Обычно при изучении излучения мы фиксируем только интенсивность колебаний. Однако колебания характеризуются не только амплитудой, но и фазой. Если использовать информацию про фазу колебаний, можно получить новые возможности для оптических приборов. Например, записав информацию про фазу на фотопластинке, можно с ее помощью воссоздать объемное изображение. Такие изображения называются голограммами и их можно встретить практически везде. В отличие от обычной фотографии, если смотреть на голограмму под разными углами, изображение будет изменяться, как если бы мы осматривали предмет с разных сторон. В части A задачи мы исследуем фазовые соотношения при формировании изображения линзой. В частях B и C рассмотрим, как работают простейшие модели голограмм.
Часть A. Дифракция (4 балла) Пусть в пространстве распространяется монохроматическая электромагнитная волна с волновым числом $k$. Будем задавать волну в комплексном виде $$ E = f(\vec{r})e^{-i \omega t}. $$ Здесь величина $f$ — комплексная функция координат, которая задает распределение амплитуды и фазы в волне. Будем называть ее комплексной амплитудой волны. Физическое значение электрического поля равно вещественной части этого выражения. В дальнейшем не будем писать зависимость поля в волне от времени. Нас будет интересовать распределение комплексной амплитуды $f(r)$ в пространстве. Поляризацию электромагнитных волн нигде дальше учитывать не будет. Основное направление распространения волн, от которого отсчитываем все углы — ось $z$. Интенсивность электромагнитной волны в данной точке пропорциональна квадрату модуля комплексной амплитуды. Поскольку нас будут интересовать только относительные величины интенсивностей, будем в дальнейшем называть величину $I = |f(r)|^2$. Оказывается, что если задать комплексную амплитуду монохроматической волны известной частоты на некоторой поверхности (например в плоскости $z=0$), то по ней можно будет восстановить комплексную амплитуду волны во всем пространстве. Во всей этой части мы работаем с монохроматическим излучением и считаем известным волновое число $k$.
Пусть плоская волна амплитуды $E_0$ распространяется в плоскости $x z$ под углом $\theta$ к оси $z$. Запишите выражение для комплексной амплитуды $f(\vec{r})$.
Пусть в плоскости $z = 0$ комплексная амплитуда имеет вид $f = E_0 e^{i u x}$. Найдите выражение для комплексной амплитуды в плоскости с произвольной координатой $z$. В ответ должно входить волновое число волны $k$ волны. Получите приближенное выражение в случае $u \ll k$. Ищите решение в виде плоской волны, распространяющейся под острым углом к оси $z$.
Пусть в плоскости $z = 0$ находится дифракционная решетка, коэффициент пропускания которой (по амплитуде) имеет вид: $$ $$ $$ \tau (x) = \alpha + \beta \cos u x. $$ \tau (x) = \alpha + \beta \cos u x. $$ \tau (x) = \alpha + \beta \cos u x. $$ $$ \tau (x) = \alpha + \beta \cos u x. $$ $$ \tau (x) = \alpha + \beta \cos u x. $$ Перпендикулярно решетке на нее падает плоская электромагнитная волна с волновым числом $k$ и амплитудой $E_0$. Найдите выражение для комплексной амплитуды волны в плоскости с $z>0$. Используйте результат предыдущего пункта и принцип суперпозиции.
За дифракционной решеткой из предыдущего пункта поставили линзу с фокусным расстоянием $F$. Какое изображение будет в фокальной плоскости такой линзы? Укажите его характерные размеры.
Оказывается, что на некотором расстоянии от периодической структуры распределение интенсивности точно такое же, как на ней самой. (Это явление называется саморепродукцией.) (Это явление называется саморепродукцией.) (Это явление называется саморепродукцией.) При каких значениях координаты $z$ это происходит? Пусть теперь дифракционная решетка изготовлена из прозрачного вещества толщины $h$, показатель преломления которого меняется по закону $$ n = n_0 + n_1 \cos u x. $$ Но поскольку такая структура прозрачна, мы не сможем ее увидеть. Чтобы преодолеть эту сложность, поместим ее на расстоянии $2F$ от линзы с фокусным расстоянием $F$. Перпендикулярно решетке на нее падает плоская электромагнитная волна с волновым числом $k$ и амплитудой $E_0$. Тогда распределение комплексной амплитуды в изображении будет таким же, как и в плоскости самой решетки, с точностью до замены $x \to -x$. Поэтому мы все еще ничего не увидим. Решетка располагается в плоскости $z = 0$, линза — в плоскости $z = 2F$.
Считая, что $k h n_1 \ll 1$, запишите выражение для комплексной амплитуды волны между линзой и дифракционной решеткой. Как будет выглядеть изображение в фокальной плоскости линзы ($z = 3F$)?
Разместим на оптической оси в фокальной плоскости линзы ($z = 3F$) небольшую пластинку (размером меньше, чем размер изображения в фокальной плоскости, так что изменяется только его центральная часть), которая вносит дополнительное запаздывание по фазе $\pi/2$. Как теперь выглядит изображение на расстоянии $2F$ от линзы (в плоскости $z = 4F$)? Запишите зависимость интенсивности от $x$.
Часть B. Голограмма (4.5 баллов) Для того, чтобы записать волну, мало информации про интенсивность. Нужно еще записать фазу волны. Это можно сделать следующим способом. Нужно осветить предмет лазером. Потом направить рассеянный объектом свет направить на экран, заставив на нем же интерферировать со светом непосредственно от лазера (опорная волна). То есть мы фотографируем интерференционную картину света от предмета и опорной волны, а потом используем эту фотографию для восстановление света, идущего от объекта. Во всей этой части можно считать, что углы распространения волн с осью $z$ много меньше 1.
Теперь вместо прозрачной пластинки, вносящей сдвиг фаз, поставили непрозрачный экран такого же размера. Запишите зависимость интенсивности от $x$ в этом случае.
Пусть от предмета идет одна плоская волна амплитуды $E_1$ под углом $\alpha$ к оси $z$, опорная волна амплитуды $ E_0$ падает под углом $-\theta$ к оси $z$ (знак $-$ означает, что угол отсчитывается в противоположную сторону, при этом $\theta > 0$). Фотографическая пластинка расположена в плоскости $z = 0$. Найдите распределение интенсивности $I(x)$ на пластинке. Коэффициент пропускания пластинки после обработки связан с интенсивностью падающего света соотношением $\tau = 1 - \gamma I$. Считайте, что значение интенсивности таковы, что всегда $\tau > 0$. Таким образом, пластинка превращается в дифракционную решетку, которая и является голограммой.
Пусть на полученную таким способом голограмму падает только опорная волна (под тем же углом, что и в предыдущем пункте). В результате дифракции за пластинкой будет несколько плоских волн. Найдите, под какими углами к оси $z$ они будут распространяться. Оказывается, одна из восстановленных волн совпадает с падающей волной, которая шла от предмета при записи голограммы. Ее естественно считать восстановленным изображением. Однако обычно объект излучает более одной плоской волны.
Пусть теперь от объекта идут две плоских волны амплитуд $E_1$ и $E_2$ под близкими друг к другу углами $\alpha_1$ и $\alpha_2$ соответственно. Опорная волна идет по-прежнему под углом $\theta$ к нормали, ее амплитуда $E_0$. Найдите распределение интенсивности в плоскости $z=0$.
Пусть теперь голограмма освещается только опорной волной. Сколько волн будет распространяться за голограммой, под какими углами и с какими амплитудами? Считайте, что $\Delta \alpha = \alpha_1 - \alpha_2 \ll \alpha \ll 1$ и $\theta \ll 1$.
Часть волн из предыдущего пункта можно сгруппировать в изображения объекта. Сколько у объекта будет изображений и где они будут расположены?
Пусть голограмма имеет конечную ширину $D$. Какое минимальное угловое расстояние $\Delta \alpha$ между лучами можно будет различить в формируемом ей изображении?
Часть С. Объемная голограмма (1.5 балла) Рассмотренные выше голограммы неудобны для практического использования, поскольку для формирования изображения необходимо когерентное освещение (лазер). Для того, чтобы обойти эту сложность можно использовать объемные голограммы.
Мы пока рассматривали только монохроматическое излучение. Пусть теперь на голограмму из пункта B4 падает восстанавливающая волна с конечной шириной спектра $\Delta \lambda$. Из-за этого угловая ширина изображения увеличится. Оцените, при какой максимальной ширине спектра $\Delta \lambda$ можно будет восстановить объект с угловым размером $\Delta \alpha$. Выразите ответ через длину волны $\lambda$ и углы $\alpha$ и $\theta$.
На пластинку падает волна от источника под углом $\alpha$, опорная волна падает на пластинку по нормали. Тогда в объеме пластинки возникнут объемные интерференционные полосы. Найдите расстояние $d$ между плоскостями, в которых интенсивность максимальна, а также угол $\beta$ между этими плоскостями и осью $z$.
Падающее на голограмму излучение отражается от плоскостей максимальной интенсивности зеркально. Пусть пластина освещается белым светом, падающим на нее по нормали. При каком условии на длину волны интенсивность отраженного света будет максимальной? Под каким углом $\alpha^\prime$ направлена отраженная волна? Таким образом, для того, чтобы толстая голограмма образовывала изображение, не нужно использовать монохроматический свет лазера, достаточно обычного освещения! Такая голограмма уже достаточно похожа на те, что можно встретить, например, на магнитах.
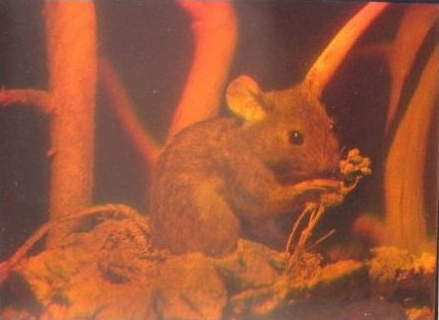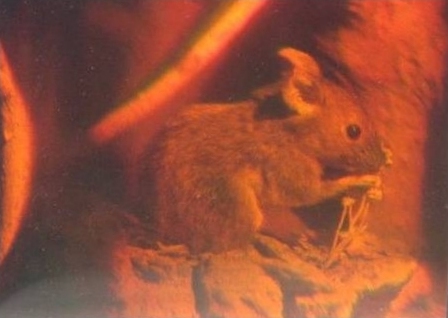
Пусть плоская волна амплитуды $E_0$ распространяется в плоскости $x z$ под углом $\theta$ к оси $z$.  Запишите выражение для комплексной амплитуды $f(\vec{r})$.
Ответ: $$ f(\vec{r}) = E_0 e^{i k z \cos \theta + i k x \sin \theta} $$

Пусть в плоскости $z = 0$ комплексная амплитуда имеет вид   $f = E_0 e^{i u x}$. Найдите выражение для комплексной амплитуды в плоскости с произвольной координатой $z$.  В ответ должно входить волновое число волны $k$ волны.  Получите приближенное выражение в случае $u \ll k$.  Ищите решение в виде плоской волны, распространяющейся под острым углом к оси $z$.
Решение: Поскольку известно, что волна плоская, можно определить проекцию ее волнового вектора на ось $x$: $k_x = u$. С учетом направления распространения $k_z = \sqrt{k^2 - u^2} \approx k - \frac{u^2}{2k}$. Таким образом, волна распространяется под углом $\arcsin \frac{u}{k}$ к оси $z$. Формулы применимы при условии $u \ll k$.
Ответ: $$ f(\vec{r}) = E_0 e^{i \sqrt{k^2 -u^2} z + i u x } \approx E_0 e^{i k z - i \frac{u^2}{2 k}z + i u x} $$

Пусть в плоскости $z = 0$ находится дифракционная решетка, коэффициент пропускания которой (по амплитуде) имеет вид:  $$  \tau (x) = \alpha + \beta \cos u x.  $$  Перпендикулярно решетке на нее падает плоская электромагнитная волна с волновым числом $k$ и амплитудой $E_0$.  Найдите выражение для комплексной амплитуды волны в плоскости с $z>0$.  Используйте результат предыдущего пункта и принцип суперпозиции.
Решение: Амплитуда волны в плоскости $z = 0$ сразу после прохождения дифракционной решетки равна $$ f = E_0 (\alpha + \beta \cos ux) = E_0 \alpha + \frac{E_0 \beta}{2} \left( e^{i u x} + e^{-i ux}\right). $$ Получаем 3 слагаемых, каждое из которых аналогично рассмотренному в предыдущем пункте. Значит по принципу суперпозиции за решеткой будет распространяться 3 плоских волны, а комплексная амплитуда имеет вид
Ответ: $$ f = \alpha E_0 e^{i k z} + \frac{\beta E_0}{2} e^{i \sqrt{k^2 -u^2} z + i u x } + \frac{\beta E_0}{2} e^{i \sqrt{k^2 -u^2} z - i u x } $$

За дифракционной решеткой из предыдущего пункта поставили линзу с фокусным расстоянием $F$. Какое изображение будет в фокальной плоскости такой линзы? Укажите его характерные размеры.
Решение: Линза собирает каждую из плоских волн в одну точку. Поэтому изображение в фокальной плоскости — 3 точки, одна из которых лежит на оптической оси, а остальные две смещены на расстояние $$ d = F \tan \theta = F \frac{u}{\sqrt{k^2 - u^2}} \approx F \frac{ u}{k} $$
Ответ: 3 точки на расстоянии $F \frac{ u}{k}$.

Оказывается, что на некотором расстоянии от периодической структуры распределение интенсивности точно такое же, как на ней самой.  (Это явление называется саморепродукцией.)  При каких значениях координаты $z$ это происходит?
Решение: За периодической структурой распространяется 3 плоских волны. Распределение интенсивности зависит от их относительных фаз, поэтому исходное изображение восстановится, если восстановятся такие же фазовые соотношения между волнами, как и в плоскости $z = 0$. Фаза центральной волны зависит от координаты как $k z$, а побочных волн как $\sqrt{k^2 -u^2} z$, поэтому фазы выровняются при условии $$ z (k - \sqrt{k^2 -u^2}) = 2 \pi m. $$ $m$ — целое число.
Ответ: $$ z = \frac{2 \pi m}{k - \sqrt{k^2 -u^2}} \approx \frac{4 \pi m k}{u^2}. $$

Считая, что $k h n_1 \ll 1$, запишите выражение для комплексной амплитуды волны между линзой и дифракционной решеткой.  Как будет выглядеть изображение в фокальной плоскости линзы ($z = 3F$)?
Решение: Дифракционная решетка создает для проходящей волны дополнительную фазу $$ e^{i n_1 k h \cos ux} \approx 1 + i n_1 k h \cos u x . $$ Постоянную фазу $e^{i k n_0 h}$ не учитываем, поскольку она не влияет на распределение интенсивностей. Тогда амплитуда волны сразу после решетки $$ f = E_0 (1 + i n_1 k h \cos u x ) = E_0 + \frac{ i n_1 k h E_0}{2} \left( e^{i u x} + e^{-i ux} \right) $$ То есть опять получили 3 плоских волны, а значит изображение в плоскости линзы — 3 точки, как и в A4
Ответ: $$ f = E_0 (1 + i n_1 k h \cos u x ) = E_0 + \frac{ i n_1 k h E_0}{2} \left( e^{i u x} + e^{-i ux} \right) $$

Разместим на оптической оси в фокальной плоскости линзы ($z = 3F$) небольшую пластинку (размером меньше, чем размер изображения в фокальной плоскости, так что изменяется только его центральная часть), которая вносит дополнительное запаздывание по фазе $\pi/2$. Как теперь выглядит изображение на расстоянии $2F$ от линзы (в плоскости $z = 4F$)? Запишите зависимость интенсивности от $x$.
Решение: Если добавить пластинку, фаза центральной волны увеличится на $\pi /2$, а ее амплитуда умножится на $i$. Поскольку известно, что без пластинки распределение амплитуды в плоскости $z = 4F$ такое же, как и в плоскости дифрешетки (линза не вносит дополнительной разности фаз), амплитуду с пластинкой можно получить, умножив амплитуду центальной волны на $i$, $$ f = i E_0 (1 + n_1 k h \cos u x) $$ а значит интенсивность
Ответ: $$ I = E_0^2 (1 + n_1 k h \cos u x)^2 \approx E_0^2 (1 + 2n_1 k h \cos u x ) $$

Теперь вместо прозрачной пластинки, вносящей сдвиг фаз, поставили непрозрачный экран такого же размера. Запишите зависимость интенсивности от $x$ в этом случае.
Решение: Если в центре поставить пластинку, то центральная волна пропадет, и останется только член с косинусом, а амплитуда в изображении $$ f = i E_0 n_1 k h \cos u x $$
Ответ: $$ I = (E_0 n_1 k h)^2 \cos^2 ux. $$

Пусть от предмета идет одна плоская волна амплитуды $E_1$ под углом $\alpha$ к оси $z$, опорная волна амплитуды $ E_0$ падает под углом $-\theta$ к оси $z$ (знак $-$ означает, что угол отсчитывается в противоположную сторону, при этом $\theta > 0$). Фотографическая пластинка расположена в плоскости $z = 0$. Найдите распределение интенсивности $I(x)$ на пластинке.
Решение: Амплитуда в плоскости пластинки $$ f = E_1 e^{i k \alpha x} + E_0 e^{ - i k \theta x}. $$
Ответ: $$ I = E_0^2 + E_2^2 + 2 E_1 E_0 \cos k x (\alpha + \theta) $$

Пусть на полученную таким способом голограмму падает только опорная волна (под тем же углом, что и в предыдущем пункте). В результате дифракции за пластинкой будет несколько плоских волн. Найдите, под какими углами к оси $z$ они будут распространяться.
Решение: Коэффициент пропускания пластинки $$ \tau(x) = 1 - \gamma (E_0^2 + E_1^2) - 2 \gamma E_0 E_1 \cos k x (\alpha + \theta) $$ При восстановлении амплитуда волны сразу за пластинкой $$ f = E_0 e^{- ik \theta x} \tau(x) = $$ $$ E_0 (1 - \gamma (E_0^2 + E_1^2) ) - \gamma E_0 ^2 E_1 e^{i k \alpha} - \gamma E_0 ^2 E_1 e^{i k (- \alpha - 2 \theta)} $$ Значит, за пластинкой распространяется 3 волны под углами $\alpha, \, -\theta, \, -\alpha - 2 \theta$.
Ответ: $$ \varphi = \alpha, \, -\theta, \, -\alpha - 2 \theta. $$

Пусть теперь от объекта идут две плоских волны амплитуд $E_1$ и $E_2$ под близкими друг к другу углами $\alpha_1$ и $\alpha_2$ соответственно.  Опорная волна идет по-прежнему под углом $\theta$ к нормали, ее амплитуда $E_0$.  Найдите распределение интенсивности в плоскости $z=0$.
Решение: Амплитуда в плоскости $z = 0$: $$ f(x) = E_1 e^{i k \alpha_1 x} + E_2 e^{i k \alpha_2 x} + E_0 e^{ - i k \theta x} $$, значит распределение интенсивности $$ I (x) = E_0^2 + E_1^2 + E_2^2 + 2 E_1 E_2 \cos k x(\alpha_1 - \alpha_2) + 2 E_0 E_1 \cos k x (\alpha_1 + \theta) + $$ $$ +2 E_0 E_2 \cos k x (\alpha_2 + \theta) $$
Ответ: $$ I (x) = E_0^2 + E_1^2 + E_2^2 + 2 E_1 E_2 \cos k x(\alpha_1 - \alpha_2) + 2 E_0 E_1 \cos k x (\alpha_1 + \theta) + $$ $$ +2 E_0 E_2 \cos k x (\alpha_2 + \theta) $$

Пусть теперь голограмма освещается только опорной волной. Сколько волн будет распространяться за голограммой, под какими углами и с какими амплитудами?  Считайте, что $\Delta \alpha = \alpha_1 - \alpha_2  \ll \alpha \ll 1$ и $\theta \ll 1$.
Решение: При восстановлении распределение амплитуды волны по голограмме $$ f = E_0 e^{- i k x \theta } (1 - \gamma I(x)) = $$ $$ E_0 e^{- i k x \theta } (1 - \gamma ( E_0^2 + E_1^2 + E_2^2)) - \gamma E_0 E_1 E_2 (e^{ i k x (-\theta + \alpha_1 - \alpha_2) } + e^{ i k x (-\theta + \alpha_2 - \alpha_1) } ) $$ $$ - \gamma E_0^2 E_1 ( e^{i k \alpha_1 x} + e^{i k (-\alpha_1 - 2 \theta) x} ) -\gamma E_0^2 E_2 ( e^{i k \alpha_2 x} + e^{i k (-\alpha_2 - 2 \theta) x} ) $$ Значит в восстановленная волна будет состоять из 7 плоских волн, распространяющихся под углами $$ \varphi = - \theta, - \theta + \alpha_1 - \alpha_2, - \theta + \alpha_2 - \alpha_1, \alpha_1, \alpha_2, - \alpha_1 - 2 \theta, - \alpha_2 - 2 \theta $$ Их амплитуды соответственно равны $$ A = E_0 (1 - \gamma (E_0^2 + E_1^2 + E_2^2)), \gamma E_0 E_1 E_2, \gamma E_0^2 E_1, \gamma E_0^2 E_2 $$ Есть одна волна с первой амплитудой и по две волны с оставшимися.
Ответ: $$ \varphi = - \theta, - \theta + \alpha_1 - \alpha_2, - \theta + \alpha_2 - \alpha_1, \alpha_1, \alpha_2, - \alpha_1 - 2 \theta, - \alpha_2 - 2 \theta $$ $$ A = E_0 (1 - \gamma (E_0^2 + E_1^2 + E_2^2)), \gamma E_0 E_1 E_2, \gamma E_0^2 E_1, \gamma E_0^2 E_2 $$

Часть волн из предыдущего пункта можно сгруппировать в изображения объекта. Сколько у объекта будет изображений и где они будут расположены?
Ответ: Одно изображение образовано двумя волнами, идущими под углами $\alpha_1$, $\alpha_2$, другое — волнами, идущими под углами $-\alpha_1 - 2 \theta$, $-\alpha_2 - 2 \theta$.

Пусть голограмма имеет конечную ширину $D$. Какое минимальное угловое расстояние $\Delta \alpha$ между лучами можно будет различить в формируемом ей изображении?
Решение: Из-за конечного размера голограммы плоская волна после дифракции приобретает конечную угловую ширину $$ \Delta \varphi \approx \frac{\lambda}{D}. $$ Она и определяет минимальный угловой размер, который можно разрешить
Ответ: $$ \Delta \alpha \approx \frac{\lambda}{D} $$

Мы пока рассматривали только монохроматическое излучение. Пусть теперь на голограмму из пункта B4 падает восстанавливающая волна с конечной шириной спектра $\Delta \lambda$. Из-за этого угловая ширина изображения увеличится. Оцените, при какой максимальной ширине спектра $\Delta \lambda$ можно будет восстановить объект с угловым размером $\Delta \alpha$. Выразите ответ через длину волны $\lambda$  и углы $\alpha$  и $\theta$.
Решение: Возьмем голограмму из пункта B2 и посветим на нее восстанавливающей волной с немного другим волновым числом $k^\prime$. Тогда амплитуда в плоскости голограммы будет иметь вид $$ f = E_0 e^{- i k^\prime x } (1 - \gamma (E_0^2 + E_1^2) - 2 \gamma E_0 E_1 \cos k x (\alpha + \theta)) $$ Как и раньше, после разложения косинуса, получим 3 плоских волны. Выберем ту из них, которая отвечает волне, распространяющейся под углом, близким к $\alpha$. Ее амплитуда имеет вид $$ - 2 \gamma E_0^2 E_1 e^{- i k ^\prime x\theta + i k x (\alpha + \theta)} $$ значит эта волна распространяется под углом $$ \alpha^\prime = -\theta + \frac{k}{k^\prime} (\alpha + \theta), $$ то есть изображение сместилось на угол $$ \Delta \alpha = \alpha^\prime - \alpha = \frac{k - k^\prime}{k^\prime} (\alpha +\theta) \approx \frac{\Delta k }{k} (\alpha +\theta) . $$ Значит максимальная ширина спектра $$ \frac{\Delta \lambda}{\lambda} \approx \frac{\Delta k}{k} = \frac{\Delta \alpha}{\alpha + \theta} $$
Ответ: $$ \Delta \lambda = \lambda \frac{\Delta \alpha}{\alpha + \theta} $$

На пластинку падает волна от источника под углом $\alpha$, опорная волна падает на пластинку по нормали. Тогда в объеме пластинки возникнут объемные интерференционные полосы. Найдите расстояние $d$ между плоскостями, в которых интенсивность максимальна, а также угол $\beta$ между этими плоскостями и осью $z$.
Решение: Положения интерференционных максимумов задаются уравнениями $$ (1 - \cos \alpha) z - \sin \alpha x = m \lambda $$ Они представляют собой плоскости, повернутые на угол $\alpha/2$ к оси $z$ (и перпендикулярные плоскости $xz$). Расстояние между плоскостями вдоль оси $x$ $\lambda/\sin \alpha$, а по нормали к ним $\frac{\lambda}{\sin \alpha} \cos \frac{\alpha}{2} = \frac{\lambda}{2 \sin (\alpha/2)}$.
Ответ: $$ \frac{\alpha}{2}, \quad d= \frac{\lambda}{ 2 \sin (\alpha/2)} $$

Падающее на голограмму излучение отражается от плоскостей максимальной интенсивности зеркально. Пусть пластина освещается белым светом, падающим на нее по нормали. При каком условии на длину волны интенсивность отраженного света будет максимальной? Под каким углом $\alpha^\prime$ направлена отраженная волна?
Решение: После зеркального отражения волна распространяется под углом $\alpha^\prime = \alpha$ к оси $z$. Из условия Брэгга -Вульфа $2 d \sin \frac{\alpha}{2} = m \lambda^\prime$ находим длины волн, для которых отражение максимально $$ \lambda^\prime = \frac{\lambda}{m} $$ Таким образом среди восстановленных волн есть волна с той же длиной волны, что и исходная, распространяющаяся под тем же углом.
Ответ: $$ \alpha^\prime = \alpha, \;\lambda^\prime = \frac{\lambda}{m} $$
Темы:
T, Оптика, Волновая оптика, Интерференция, Сборы XY, Y, 2022